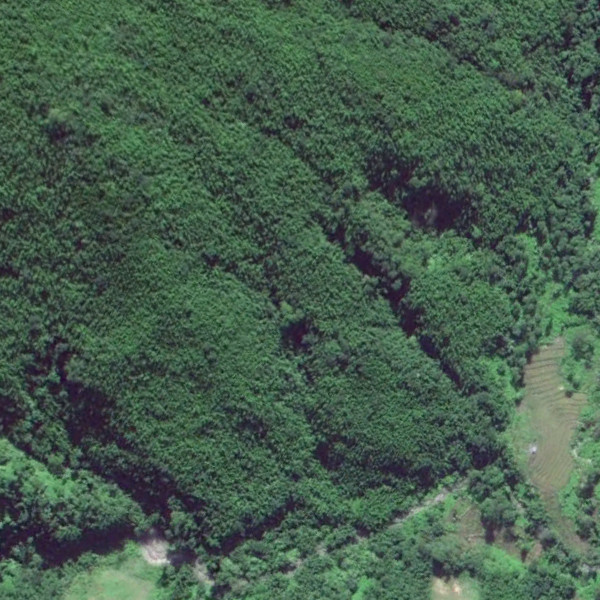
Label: Forest